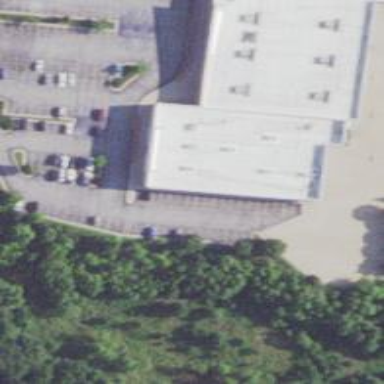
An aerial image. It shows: Fitness center located in leisure land.